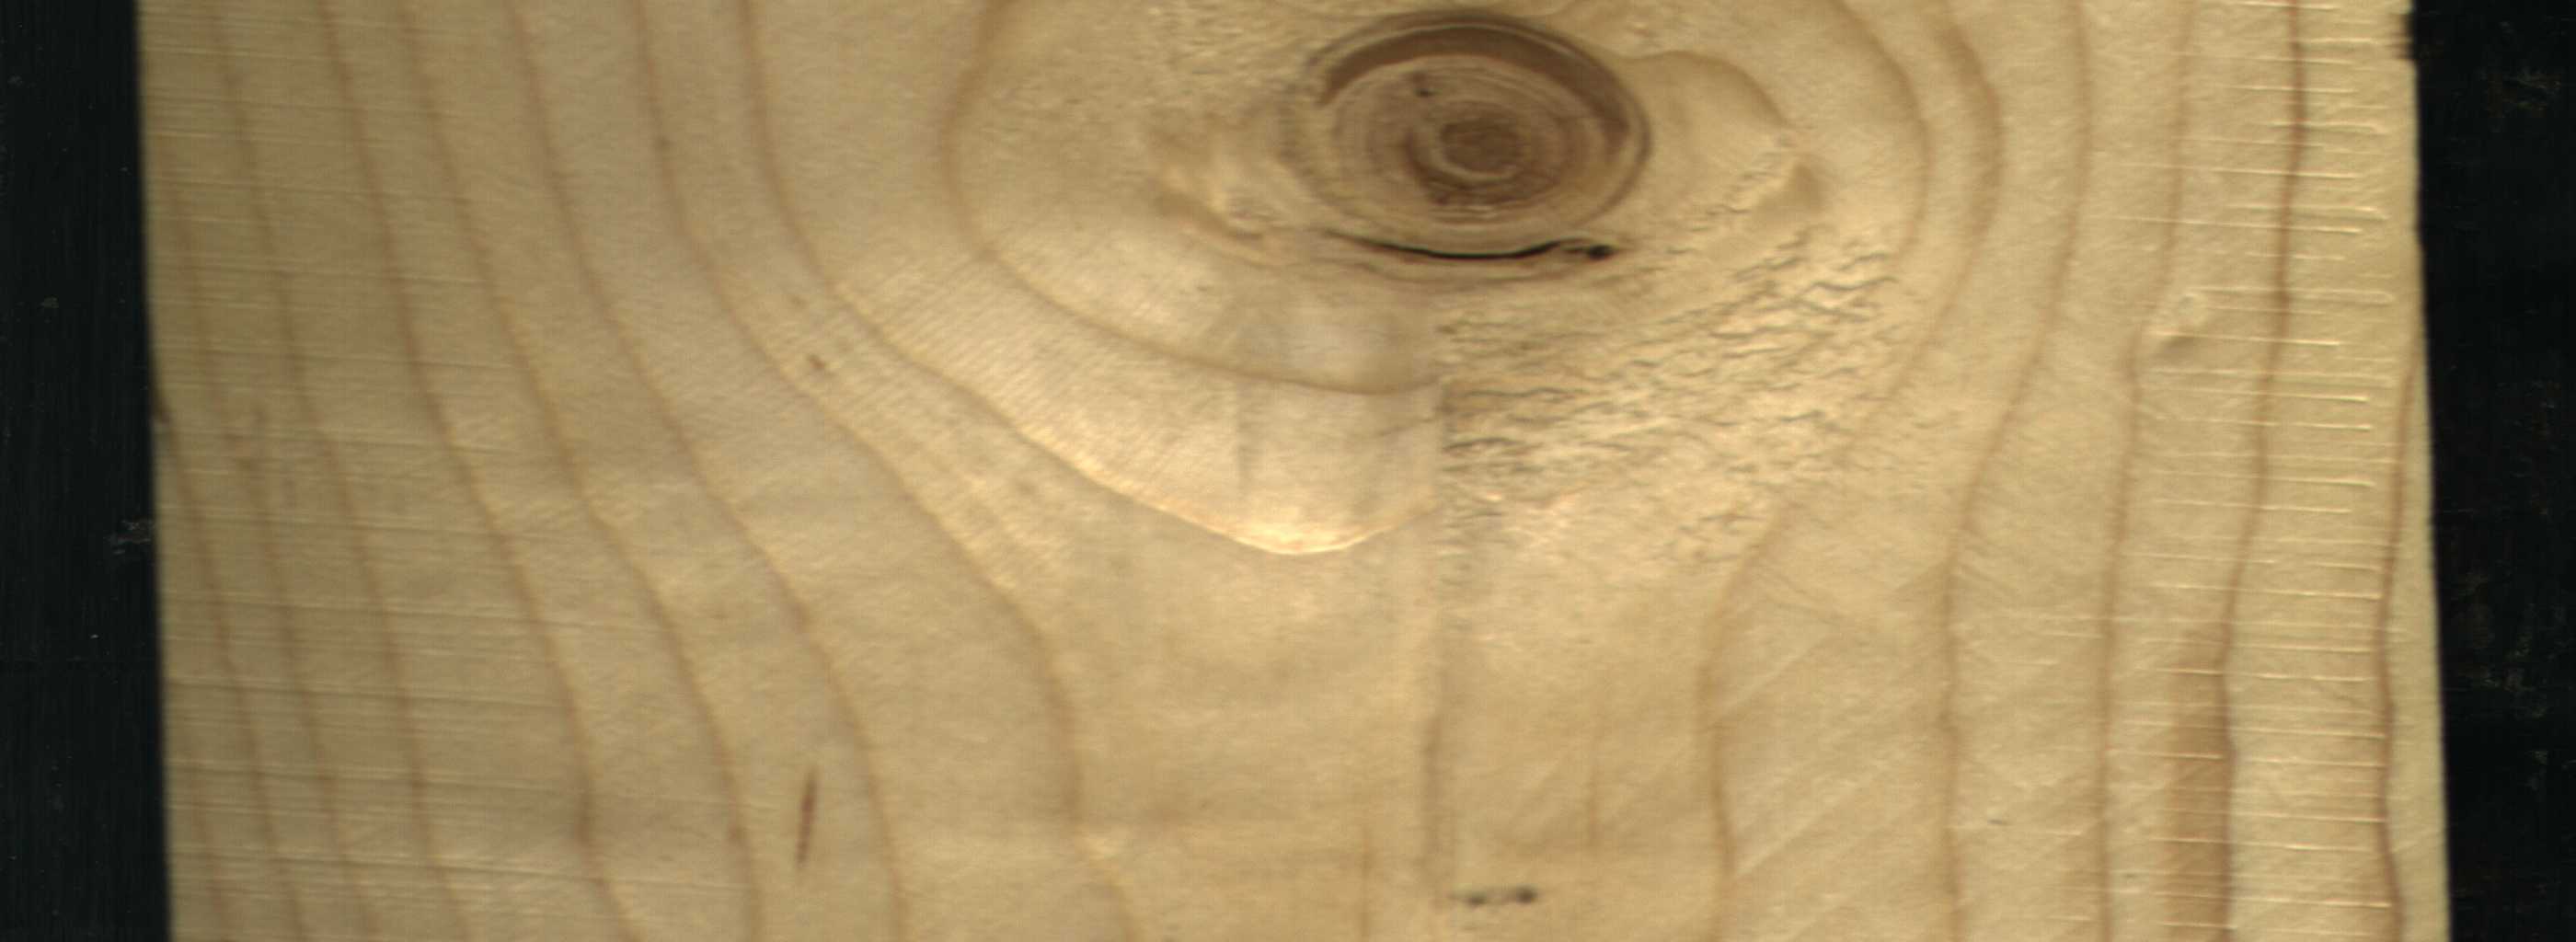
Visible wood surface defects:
Dead_Knot
Live_Knot